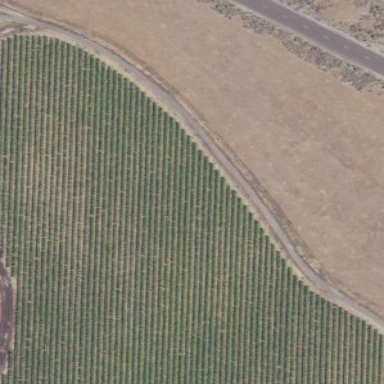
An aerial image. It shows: Vineyard.